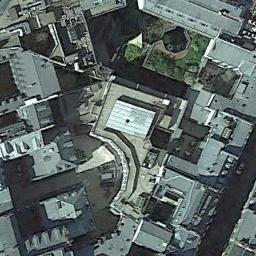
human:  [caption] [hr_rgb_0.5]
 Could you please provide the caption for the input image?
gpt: The commercial area is consist of many buildings .

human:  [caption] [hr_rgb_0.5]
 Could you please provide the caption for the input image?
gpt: There are many small houses .

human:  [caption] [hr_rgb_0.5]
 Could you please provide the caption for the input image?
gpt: There are many dense tall buildings and several roads and many trees in a business district .

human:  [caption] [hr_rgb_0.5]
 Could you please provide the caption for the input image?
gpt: A commercial area has some connected buildings and a small park is also in the commercial area .

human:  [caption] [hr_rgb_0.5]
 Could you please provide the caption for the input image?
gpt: There are many blue buildings on a commercial area .